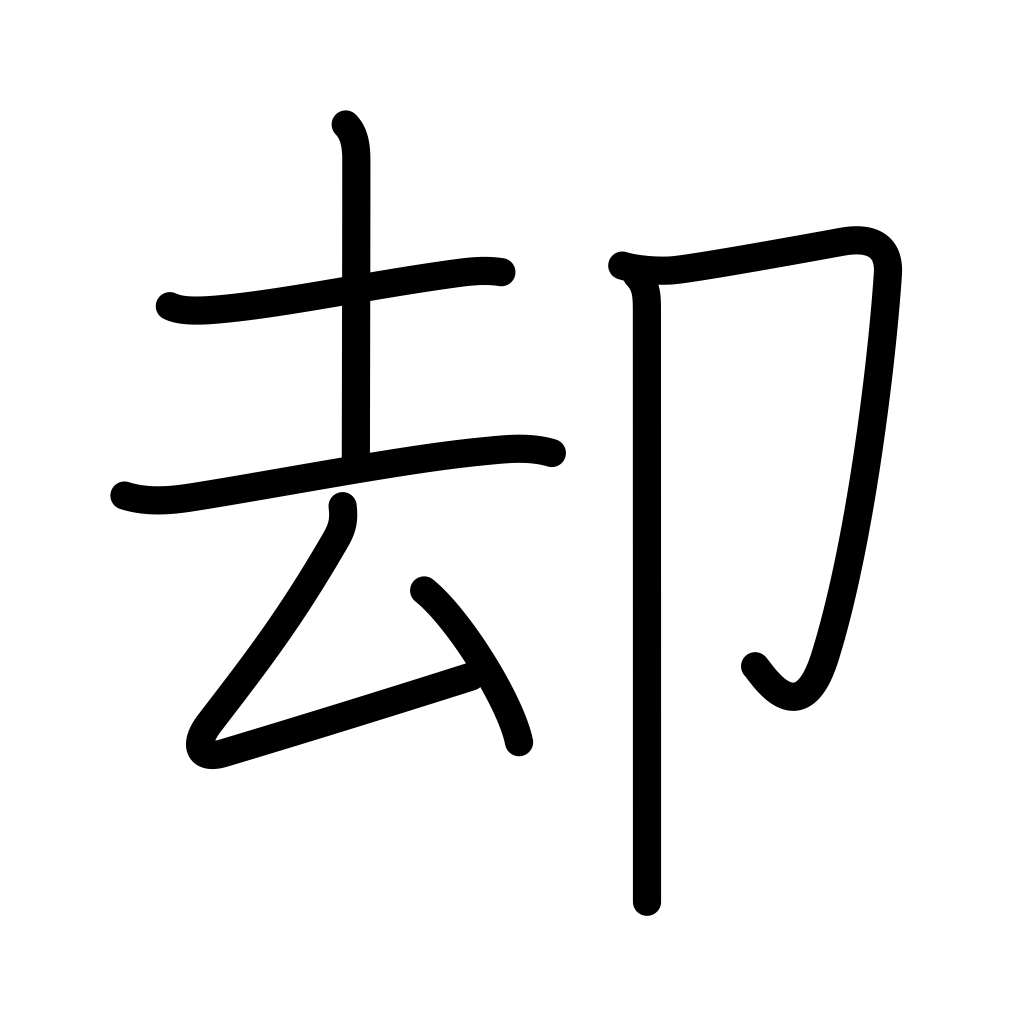
Meaning: instead, on the contrary, rather, step back, withdraw, retreat